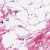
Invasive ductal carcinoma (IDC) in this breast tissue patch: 0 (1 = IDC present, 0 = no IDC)